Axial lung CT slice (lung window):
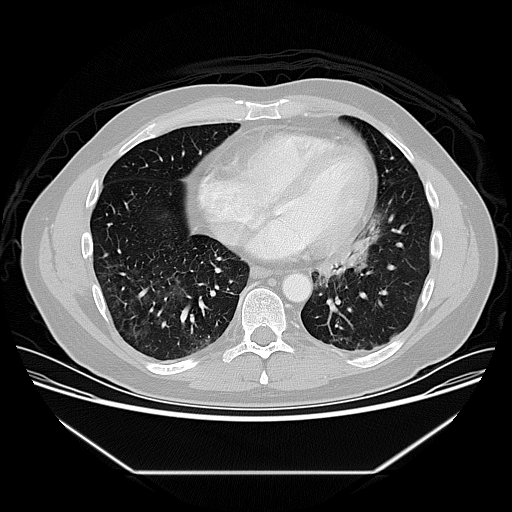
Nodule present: no